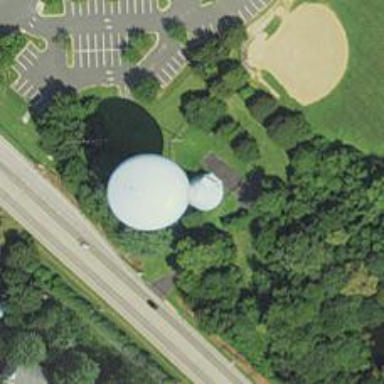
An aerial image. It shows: Water tower that is man-made.